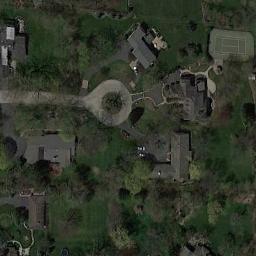
Label: residential